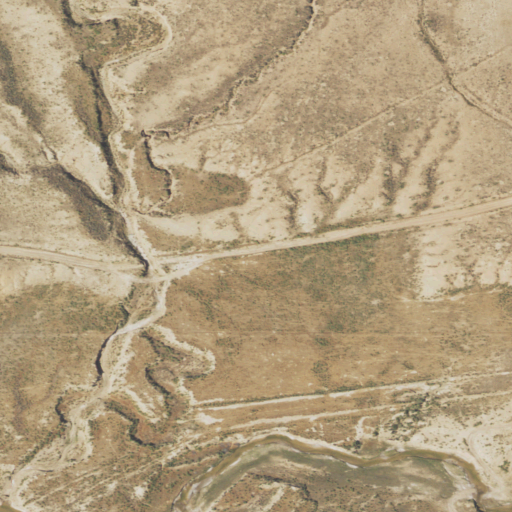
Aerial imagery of valley in Wyoming named Lost Draw containing shrub and grassland